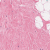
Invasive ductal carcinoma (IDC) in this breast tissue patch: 0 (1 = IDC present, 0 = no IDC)